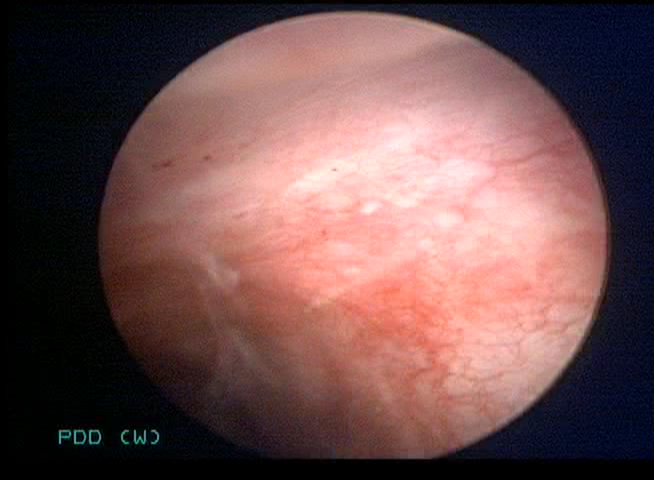
Modality: WLC
Class: Normal mucosa
Bladder cancer association: No